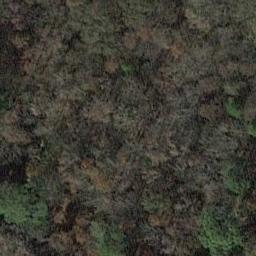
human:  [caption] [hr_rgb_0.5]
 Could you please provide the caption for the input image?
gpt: The forest has a lot of dense yellow trees and some green trees mixed with yellow trees .

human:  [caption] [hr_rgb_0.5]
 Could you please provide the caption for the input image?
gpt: Many trees with brown and green leaves are in a forest .

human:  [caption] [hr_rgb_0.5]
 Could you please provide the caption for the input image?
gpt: The forest is consist of yellow and green trees .

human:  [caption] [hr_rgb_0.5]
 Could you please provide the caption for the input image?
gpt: This is a dense forest .

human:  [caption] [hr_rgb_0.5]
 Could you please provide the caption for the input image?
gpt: A forest with many brown trees and some green trees .